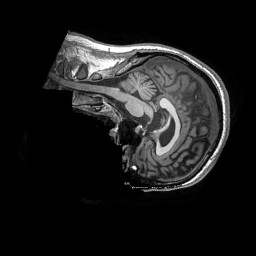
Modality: T1w
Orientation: sagittal
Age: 44
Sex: male
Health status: healthy
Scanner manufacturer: ge